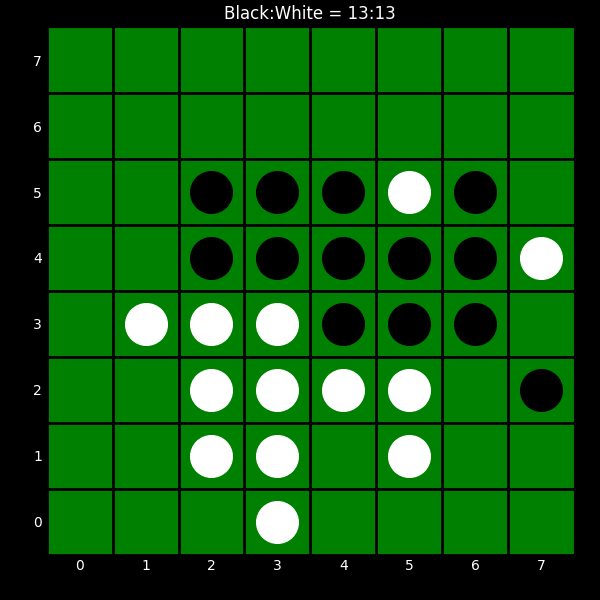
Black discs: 13
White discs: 13